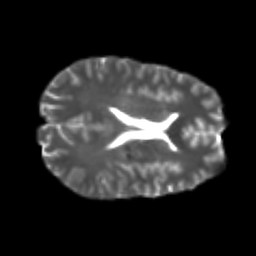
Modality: T2w
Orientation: axial
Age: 21
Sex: male
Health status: healthy
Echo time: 0.074 s